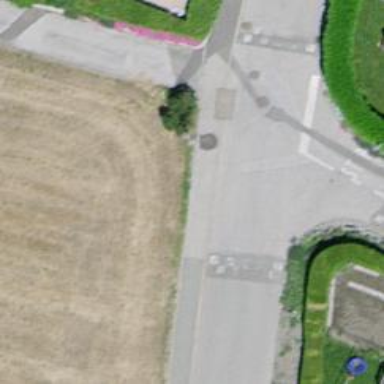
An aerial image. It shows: Traffic calming table.